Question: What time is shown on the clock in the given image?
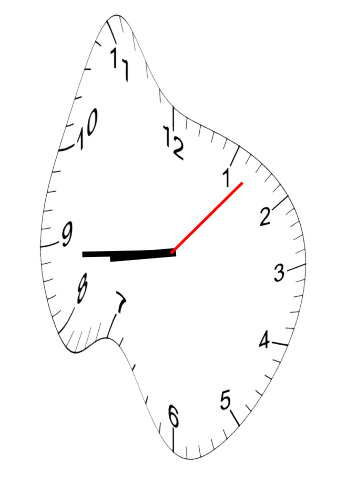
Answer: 08:44:07